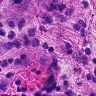
Metastatic tissue present: no